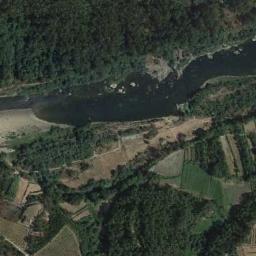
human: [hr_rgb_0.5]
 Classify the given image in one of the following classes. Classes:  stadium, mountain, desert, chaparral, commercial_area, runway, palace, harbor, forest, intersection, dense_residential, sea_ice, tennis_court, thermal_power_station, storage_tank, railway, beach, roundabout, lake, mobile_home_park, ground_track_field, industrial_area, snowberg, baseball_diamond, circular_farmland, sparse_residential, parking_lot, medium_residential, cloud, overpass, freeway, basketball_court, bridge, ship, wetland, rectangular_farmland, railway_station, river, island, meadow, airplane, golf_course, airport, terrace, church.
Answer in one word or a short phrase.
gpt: river